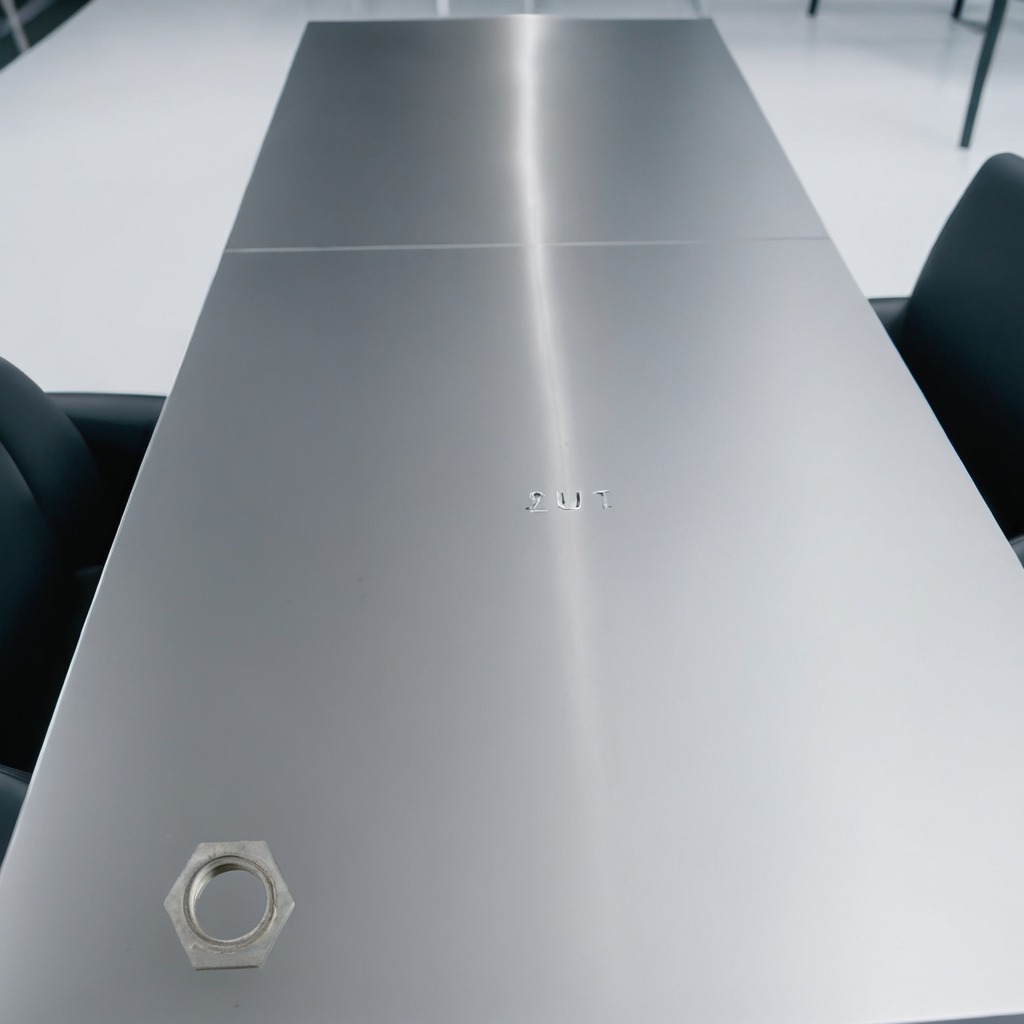
A metal nut is lying on the stainless steel table.